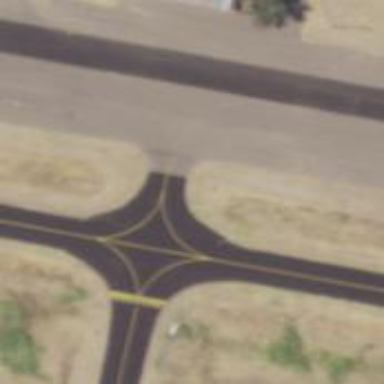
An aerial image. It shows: Taxiway at the airport with asphalt surface.